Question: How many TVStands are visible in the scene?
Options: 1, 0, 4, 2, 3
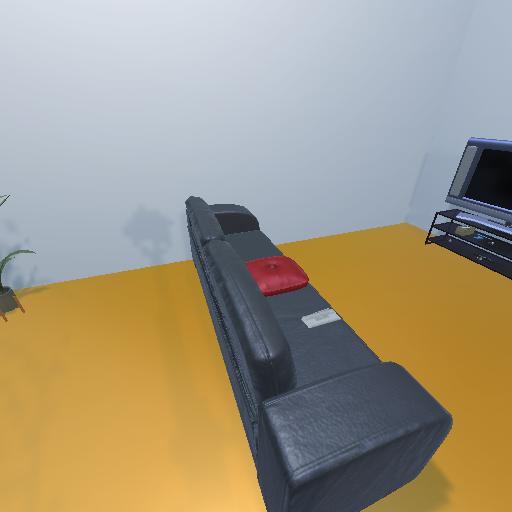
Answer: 1